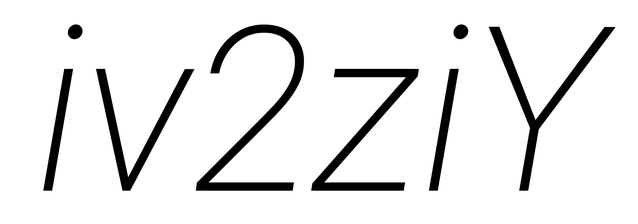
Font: Roboto-Italic_ExtraLight_Italic